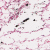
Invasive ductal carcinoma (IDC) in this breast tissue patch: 0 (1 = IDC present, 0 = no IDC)